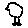
Label: bird